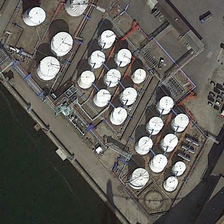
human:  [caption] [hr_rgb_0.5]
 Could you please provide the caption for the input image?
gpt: many white storage tanks are near a river .

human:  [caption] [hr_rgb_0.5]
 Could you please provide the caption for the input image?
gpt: many white storage tanks are near a river .

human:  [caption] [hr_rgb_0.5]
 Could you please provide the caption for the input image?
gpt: a maritime oil refinery .

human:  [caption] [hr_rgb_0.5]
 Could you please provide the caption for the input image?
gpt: the storage tank is next to the green sea .

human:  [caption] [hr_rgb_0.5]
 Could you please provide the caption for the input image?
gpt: a maritime oil refinery .